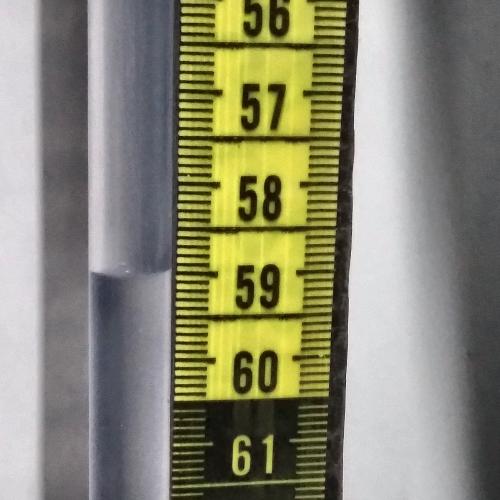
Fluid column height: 59.0 cm